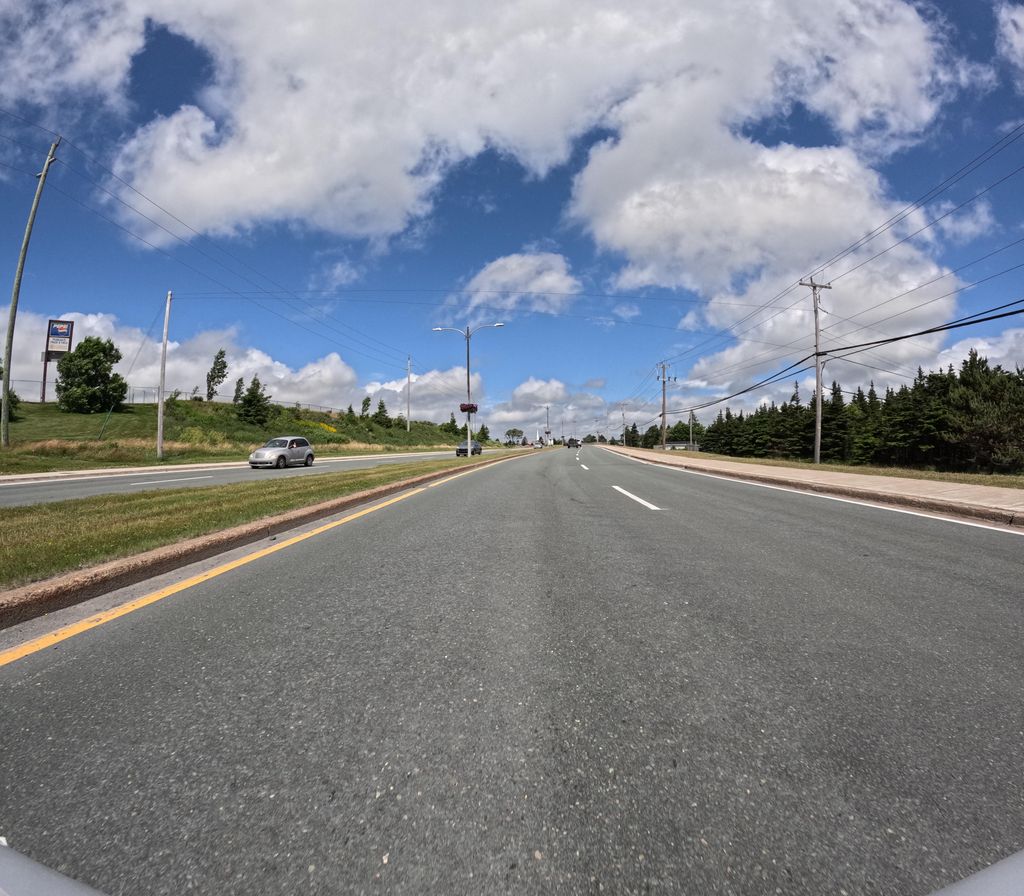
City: st_johns